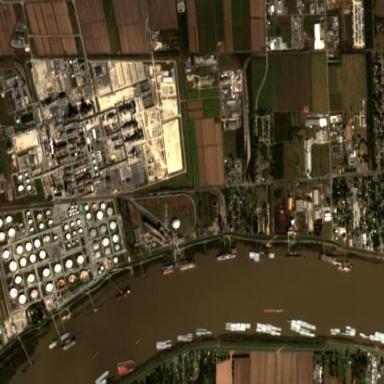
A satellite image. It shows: Industrial area with refinery works.